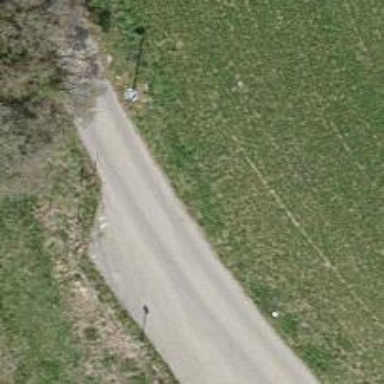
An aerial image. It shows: Unclassified road with paved surface.